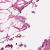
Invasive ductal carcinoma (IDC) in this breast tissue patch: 0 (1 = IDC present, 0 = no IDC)